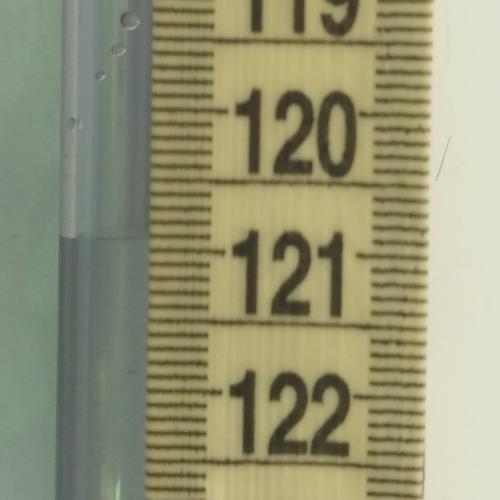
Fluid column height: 120.9 cm